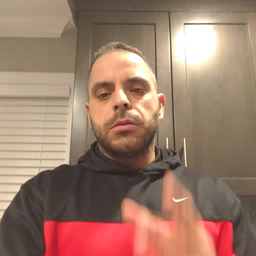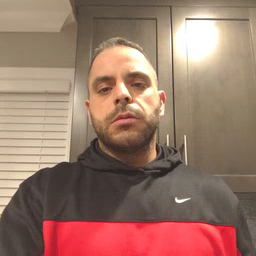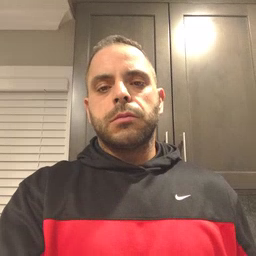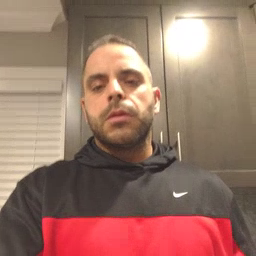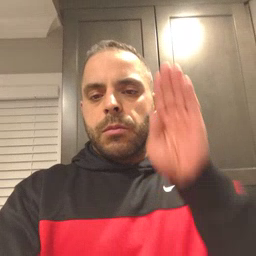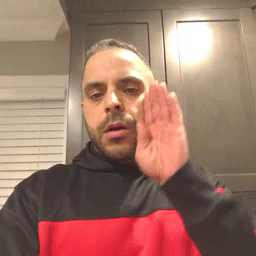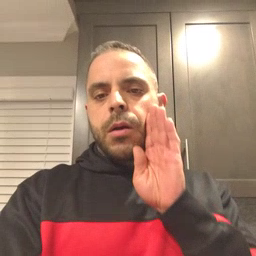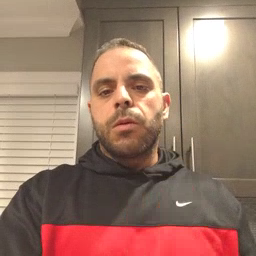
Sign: brown